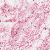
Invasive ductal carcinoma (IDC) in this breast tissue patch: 0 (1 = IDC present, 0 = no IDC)